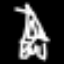
Label: The Eiffel Tower